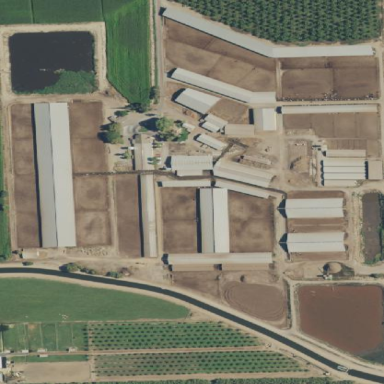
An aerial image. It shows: Farmyard area.